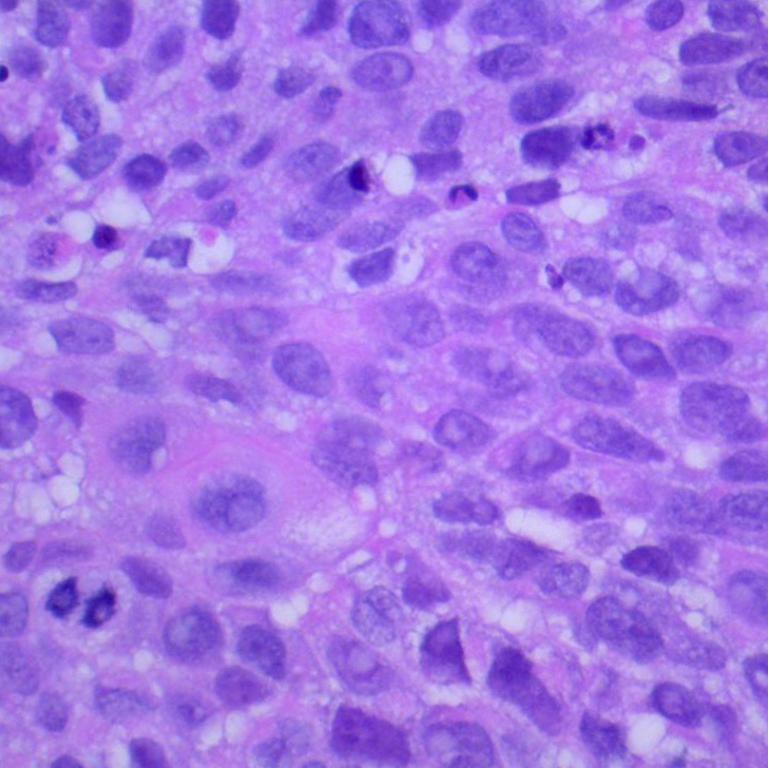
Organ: lung
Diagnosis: squamous carcinomas